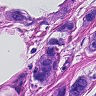
Metastatic tissue present: yes